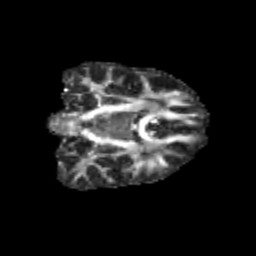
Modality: FA
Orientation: coronal
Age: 12
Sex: female
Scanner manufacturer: siemens
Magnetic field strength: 3 T
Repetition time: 3.8 s
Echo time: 0.07 s